RGB frame:
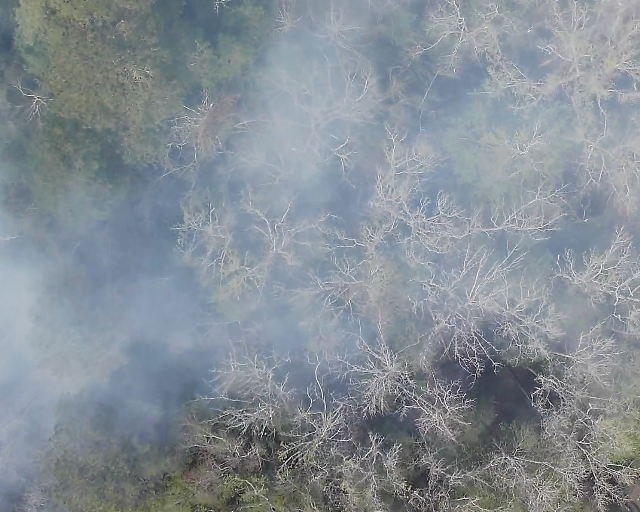
Thermal frame:
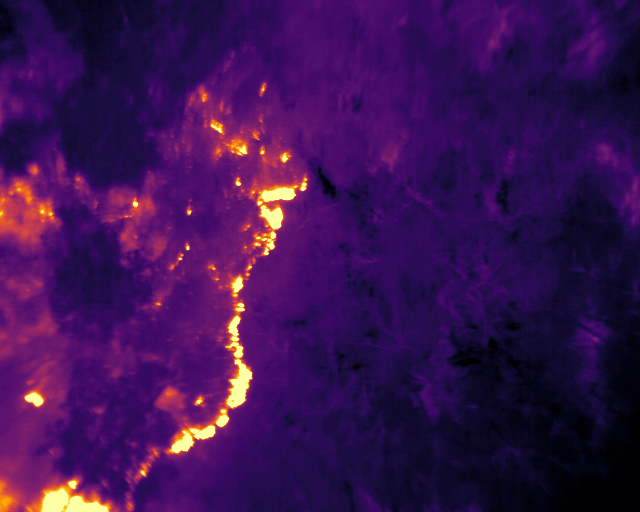
Captured: 2026-02-26 03:44:27
Pixels at or above 80 °C: 1369 (fraction of frame: 0.004178)